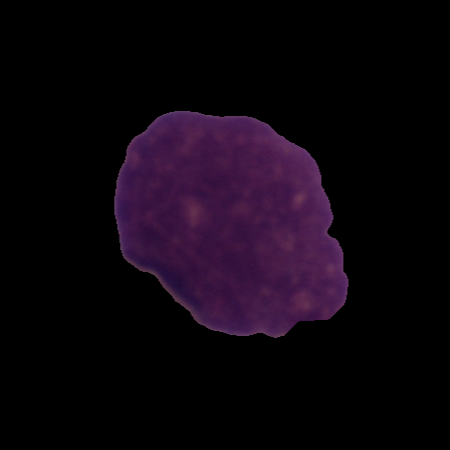
Label: cancer